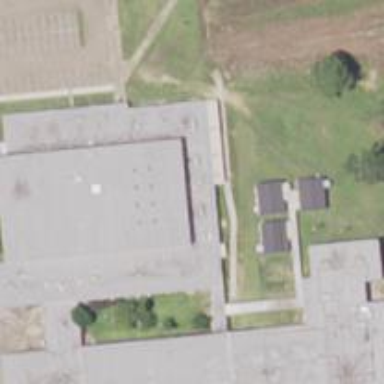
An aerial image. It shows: School.